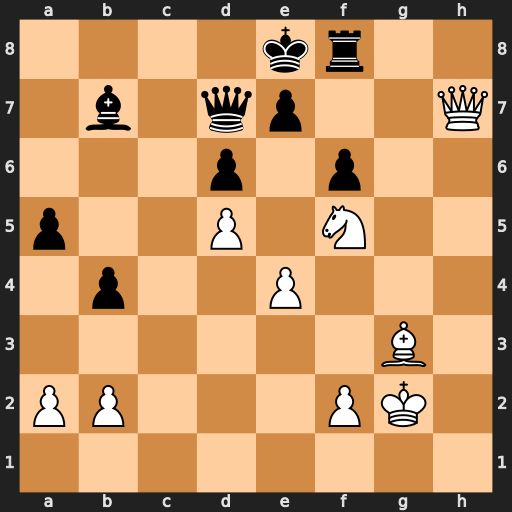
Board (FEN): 4kr2/1b1qp2Q/3p1p2/p2P1N2/1p2P3/6B1/PP3PK1/8
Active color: w
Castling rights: -
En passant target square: -
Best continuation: Ng7+ Kd8 Ne6+ Kc8 Nxf8